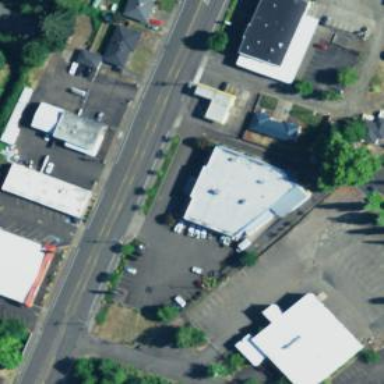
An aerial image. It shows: Building housing car repair shop.